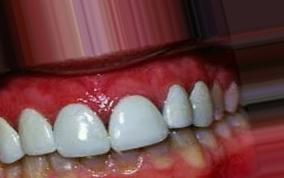
Condition: Tooth Discoloration